Question: The following code:
'''
while Assigned(p) do begin
np:= p^.next;
h:= leaf_hash(p^.data); <<-- inline routine
h:= h mod nhashprime;
p^.next:= nhashtab[h];
nhashtab[h]:= p;
p:= np;
end; { while }
'''
Produces the following assembly:
'''
hlife.pas.605: h:= leaf_hash(p^.data);
00000000005D4602 498B4018 mov rax,[r8+$18]
00000000005D4606 48C1E830 shr rax,$30
00000000005D460A 498B5018 mov rdx,[r8+$18]
00000000005D460E 48C1EA20 shr rdx,$20
00000000005D4612 81E2FFFF0000 and edx,$0000ffff
00000000005D4618 4D8B5818 mov r11,[r8+$18]
00000000005D461C 49C1EB10 shr r11,$10
00000000005D4620 4181E3FFFF0000 and r11d,$0000ffff
00000000005D4627 418B7018 mov esi,[r8+$18]
00000000005D462B 81E6FFFF0000 and esi,$0000ffff
00000000005D4631 488D34F6 lea rsi,[rsi+rsi*8]
00000000005D4635 4403DE add r11d,esi
00000000005D4638 4F8D1CDB lea r11,[r11+r11*8]
00000000005D463C 4103D3 add edx,r11d
00000000005D463F 488D14D2 lea rdx,[rdx+rdx*8]
00000000005D4643 03C2 add eax,edx
hlife.pas.606: h:= h mod nhashprime;
00000000005D4645 8BC0 mov eax,eax <<--- Why is there a NOP here?
00000000005D4647 4C63DB movsxd r11,rbx
00000000005D464A 4899 cwd
00000000005D464C 49F7FB idiv r11
00000000005D464F 488BC2 mov rax,rdx
hlife.pas.607: p^.next:= nhashtab[h];
00000000005D4652 488B5538 mov rdx,[rbp+$38]
'''
Delphi inserts a NOP before the 'nhashtab[h]:= p;' line.
If the 'leaf_hash' function had been a normal function it would have made sense.
But now this is not a jump target.
So I'm (just) curious, Why does it do this?
OK I've got a SSCCE up {it's not very short but it will have to do.
Note the compiler settings (Debug + Win64)

'''
unit Unit16;
interface
uses
Winapi.Windows, Winapi.Messages, System.SysUtils, System.Variants, System.Classes, Vcl.Graphics,
Vcl.Controls, Vcl.Forms, Vcl.Dialogs, Vcl.StdCtrls;
type
pnode = ^node;
tflavour = (tnode, tleaf, tleaf64);
node = record
case flavour: tflavour of
tnode: (next: pnode; (* hash link *)
nw, ne, sw, se: pnode; (* constant; nw not= 0 means nonleaf *)
res: pnode); (* cache *)
tleaf: (next1: pnode; (* hash link *)
isnode: pnode; (* must always be zero for leaves *)
nw1, ne1, sw1, se1: word; (* constant *)
res1, res2: word; (* constant *)
);
tleaf64: (next2: pnode; (* hash link *)
isnode1: pnode; (* must always be zero for leaves *)
data: Uint64; (* constant *)
res1a, res2a: word; (* constant *)
)
end;
ppnode = array of pnode;
THashBox = class(TPersistent)
strict private
leafhashpop: integer;
leafhashlimit: integer;
leafhashprime: integer;
leafhashtab: ppnode;
nodehashpop: integer;
nodehashlimit: integer;
nodehashprime: integer;
nodehashtab: ppnode;
private
TotalTime, Occurrences: Uint64;
StartTime, EndTime: Uint64;
procedure resize_leaves();
public
constructor Create;
end;
TForm16 = class(TForm)
Button1: TButton;
procedure Button1Click(Sender: TObject);
private
HashBox: THashBox;
public
end;
var
Form16: TForm16;
implementation
{$R *.dfm}
const
maxmem = 2000*1000*1000; {2GB}
var
alloced: cardinal;
function rdtsc: int64; assembler;
asm
{ xor eax,eax;
push rbx
cpuid
pop rbx }
rdtsc
end;
function node_hash(n: pnode): cardinal; { inline; } assembler; overload;
// var
// a: pnativeint;
// begin
// Result:= nativeint(n^.se) + 3 * (nativeint(n^.sw) + 3 * (nativeint(n^.ne) + 3 * nativeint(n^.nw) + 3));
asm
mov eax,[rcx+node.nw]
lea eax,[eax+eax*2+3]
add eax,[rcx+node.ne]
lea eax,[eax+eax*2]
add eax,[rcx+node.sw]
lea eax,[eax+eax*2]
add eax,[rcx+node.se]
end;
function leaf_hash(a, b, c, d: cardinal): cardinal; inline; overload;
begin
Result:= (d + 9 * (c + 9 * (b + 9 * a)))
end;
function leaf_hash(data: Uint64): cardinal; inline; overload;
begin
// Result:= d + 9 * (c + 9 * (b + 9 * a));
Result:= ((data shr 48) + 9 * (((data shr 32) and $FFFF) + 9 * (((data shr 16) and $FFFF) + 9 * (data and $FFFF))));
Inc(Result);
end;
procedure TForm16.Button1Click(Sender: TObject);
begin
HashBox:= THashBox.Create;
Hashbox.resize_leaves;
end;
function nextprime(old: integer): integer;
begin
Result:= 1009;
end;
constructor THashBox.Create;
begin
leafhashprime:= 7;
SetLength(leafhashtab, leafhashprime);
end;
procedure THashBox.resize_leaves();
var
i, i1, i2: integer;
nhashprime: Cardinal;
p: pnode;
nhashtab: ppnode;
np: pnode;
h: Integer;
n, n2: integer;
diff1, diff2: integer;
begin
nhashprime:= nextprime(4 * leafhashprime);
if (nhashprime * sizeof(pnode) > maxmem - alloced) then begin
leafhashlimit:= 2000 * 1000 * 1000;
exit;
end;
(*
* Don't let the hash table buckets take more than 4% of the
* memory. If we're starting to strain memory, let the buckets
* fill up a bit more.
*)
if (nhashprime > maxmem div 100) then begin
nhashprime:= nextprime(maxmem div 100);
if (nhashprime = leafhashprime) then begin
leafhashlimit:= 2000 * 1000 * 1000;
exit;
end;
end;
SetLength(nhashtab, nhashprime); //make a new table, do not resize the existing one.
alloced:= alloced + sizeof(pnode) * (nhashprime - leafhashprime);
diff1:= maxint;
for i1:= 0 to 100 do begin
n:= 0;
StartTime:= rdtsc;
for i:= 0 to leafhashprime - 1 do begin
p:= leafhashtab[i];
if Assigned(p) then begin
h:= node_hash(p);
h:= h mod nhashprime;
inc(n, h);
end;
end;
EndTime:= rdtsc;
if ((EndTime - StartTime) < diff1) then diff1:= (EndTime - StartTime);
end;
diff2:= maxint;
for i1:= 0 to 100 do begin
n2:= 0;
StartTime:= rdtsc;
for i:= 0 to leafhashprime - 1 do begin
p:= leafhashtab[i];
if Assigned(p) then begin
inc(n2);
end;
end;
EndTime:= rdtsc;
if (endtime - starttime) < diff2 then diff2:= endtime - starttime;
end;
TotalTime:= diff1 - diff2;
if n <> n2 then Occurrences:= nhashprime;
for i:= 0 to leafhashprime - 1 do begin
// for (p=hashtab[i]; p;) {
p:= leafhashtab[i];
while Assigned(p) do begin <<--- put a breakpoint here
np:= p^.next;
h:= leaf_hash(p^.data);
h:= h mod nhashprime;
p^.next:= nhashtab[h];
nhashtab[h]:= p;
p:= np;
end; { while }
end; { for i }
// free(hashtab);
leafhashtab:= nhashtab;
leafhashprime:= nhashprime;
leafhashlimit:= leafhashprime;
end;
end.
'''
You will see this disassembly:
'''
Unit16.pas.196: h:= h mod nhashprime;
000000000059CE4B 4863C0 movsxd rax,rax
000000000059CE4E 448B5528 mov r10d,[rbp+$28]
000000000059CE52 458BD2 mov r10d,r10d <<--- weird NOP here
000000000059CE55 4899 cwd
000000000059CE57 49F7FA idiv r10
000000000059CE5A 488BC2 mov rax,rdx
Unit16.pas.197: p^.next:= nhashtab[h];
000000000059CE5D 488B5538 mov rdx,[rbp+$38]
'''
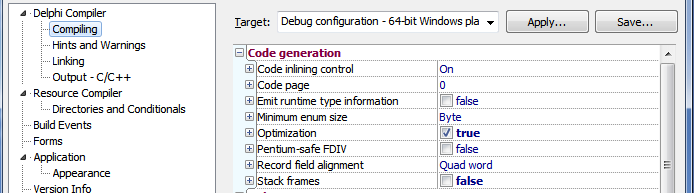
Answer: The answer is that
'''
MOV EAX,EAX
'''
On x64 manipulating the lower 32 bits of a 64 bit register will zero the upper 32 bits.
So the above instruction should really be read as:
'''
MOVZX RAX,EAX
'''
According to AMD
> Results of 32-bit operations are implicitly zero extended to 64-bit values.